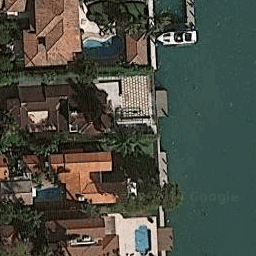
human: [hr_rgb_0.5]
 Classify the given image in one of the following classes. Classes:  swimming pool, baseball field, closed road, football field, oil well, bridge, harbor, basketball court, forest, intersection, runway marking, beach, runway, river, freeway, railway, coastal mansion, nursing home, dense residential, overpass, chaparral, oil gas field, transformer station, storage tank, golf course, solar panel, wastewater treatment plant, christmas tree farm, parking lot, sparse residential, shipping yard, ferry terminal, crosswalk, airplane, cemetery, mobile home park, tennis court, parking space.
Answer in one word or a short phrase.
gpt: coastal mansion